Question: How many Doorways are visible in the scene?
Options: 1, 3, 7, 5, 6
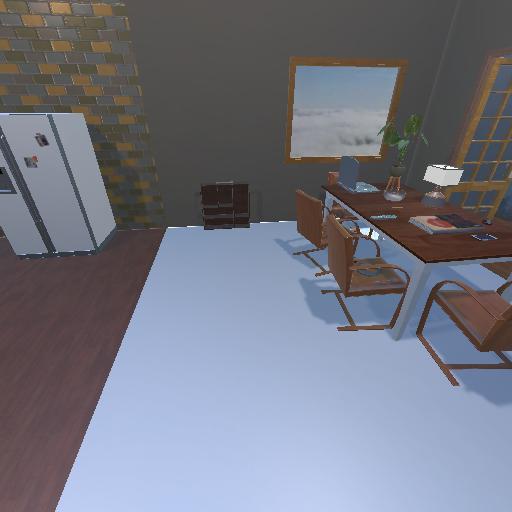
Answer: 1